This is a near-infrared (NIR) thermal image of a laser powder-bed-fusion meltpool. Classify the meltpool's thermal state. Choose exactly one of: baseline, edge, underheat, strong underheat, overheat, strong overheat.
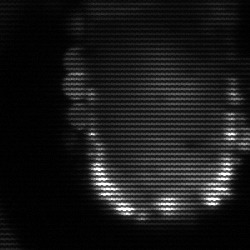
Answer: baseline